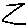
Label: zigzag